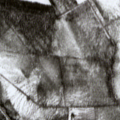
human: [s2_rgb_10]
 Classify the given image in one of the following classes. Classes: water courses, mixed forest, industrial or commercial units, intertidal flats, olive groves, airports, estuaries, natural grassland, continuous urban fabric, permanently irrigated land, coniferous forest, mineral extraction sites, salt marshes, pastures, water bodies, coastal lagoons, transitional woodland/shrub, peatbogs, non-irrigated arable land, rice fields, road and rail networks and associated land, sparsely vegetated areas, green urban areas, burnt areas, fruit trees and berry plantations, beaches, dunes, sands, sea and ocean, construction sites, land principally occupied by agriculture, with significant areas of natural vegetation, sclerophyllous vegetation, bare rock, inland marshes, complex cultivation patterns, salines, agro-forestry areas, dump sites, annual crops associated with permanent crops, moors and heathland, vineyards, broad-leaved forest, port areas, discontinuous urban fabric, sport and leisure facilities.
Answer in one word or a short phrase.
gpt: coniferous forest, transitional woodland/shrub, peatbogs